Question: I have made a dataframe. Please see the image below.

I'd like to add columns that show values from previous day, week, month.
My expected output would be such as and so on.
Help would be greatly appreciated.
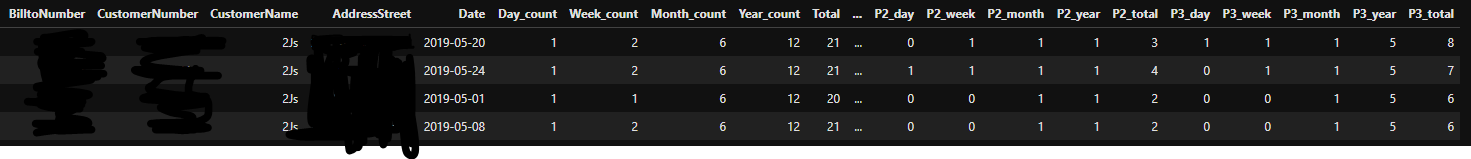
Answer: I'm not 100% sure I understand your aversion to using shift, but considering you have a data frame like this:
'''
import pandas as pd
import numpy as np
original = pd.DataFrame(np.random.randint(0,100,size=(10, 3)), columns=["P1_day", "P1_week", "P1_month"])
'''
you can always shift column wise such as:
'''
original["P1_yesterday"] = original["P1_day"].shift()
'''
or alternatively subset all the columns you want to shift, shift and rename them and then concatenate them to the original data frame such as:
'''
subset_shifted = original[["P1_day", "P1_week", "P1_month"]].shift()
subset_shifted.columns = ["P1_yesterday", "P1_lastweek", "P1_lastmonth"]
original = pd.concat([original, subset_shifted], axis = 1)
'''